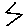
Label: zigzag